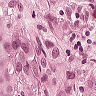
Metastatic tissue present: yes